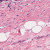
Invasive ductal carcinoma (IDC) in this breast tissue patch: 0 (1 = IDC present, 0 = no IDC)